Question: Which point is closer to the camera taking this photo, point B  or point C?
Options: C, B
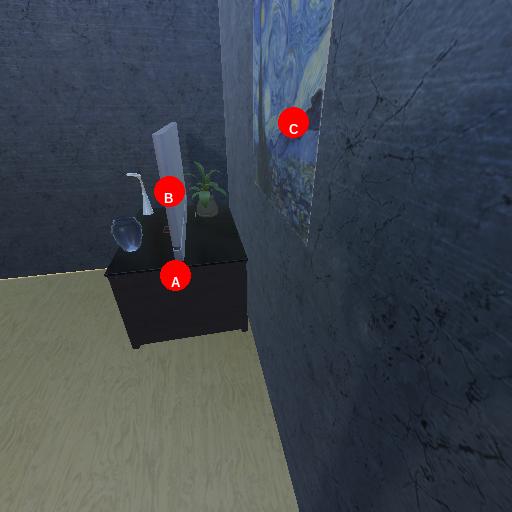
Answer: C